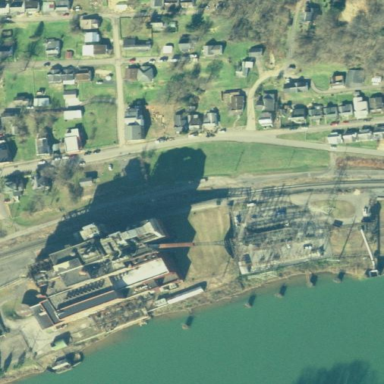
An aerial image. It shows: Industrial area with coal power plant generating electricity.